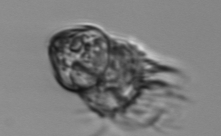
Label: Strombidium_inclinatum